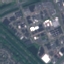
Land use / land cover class: Industrial